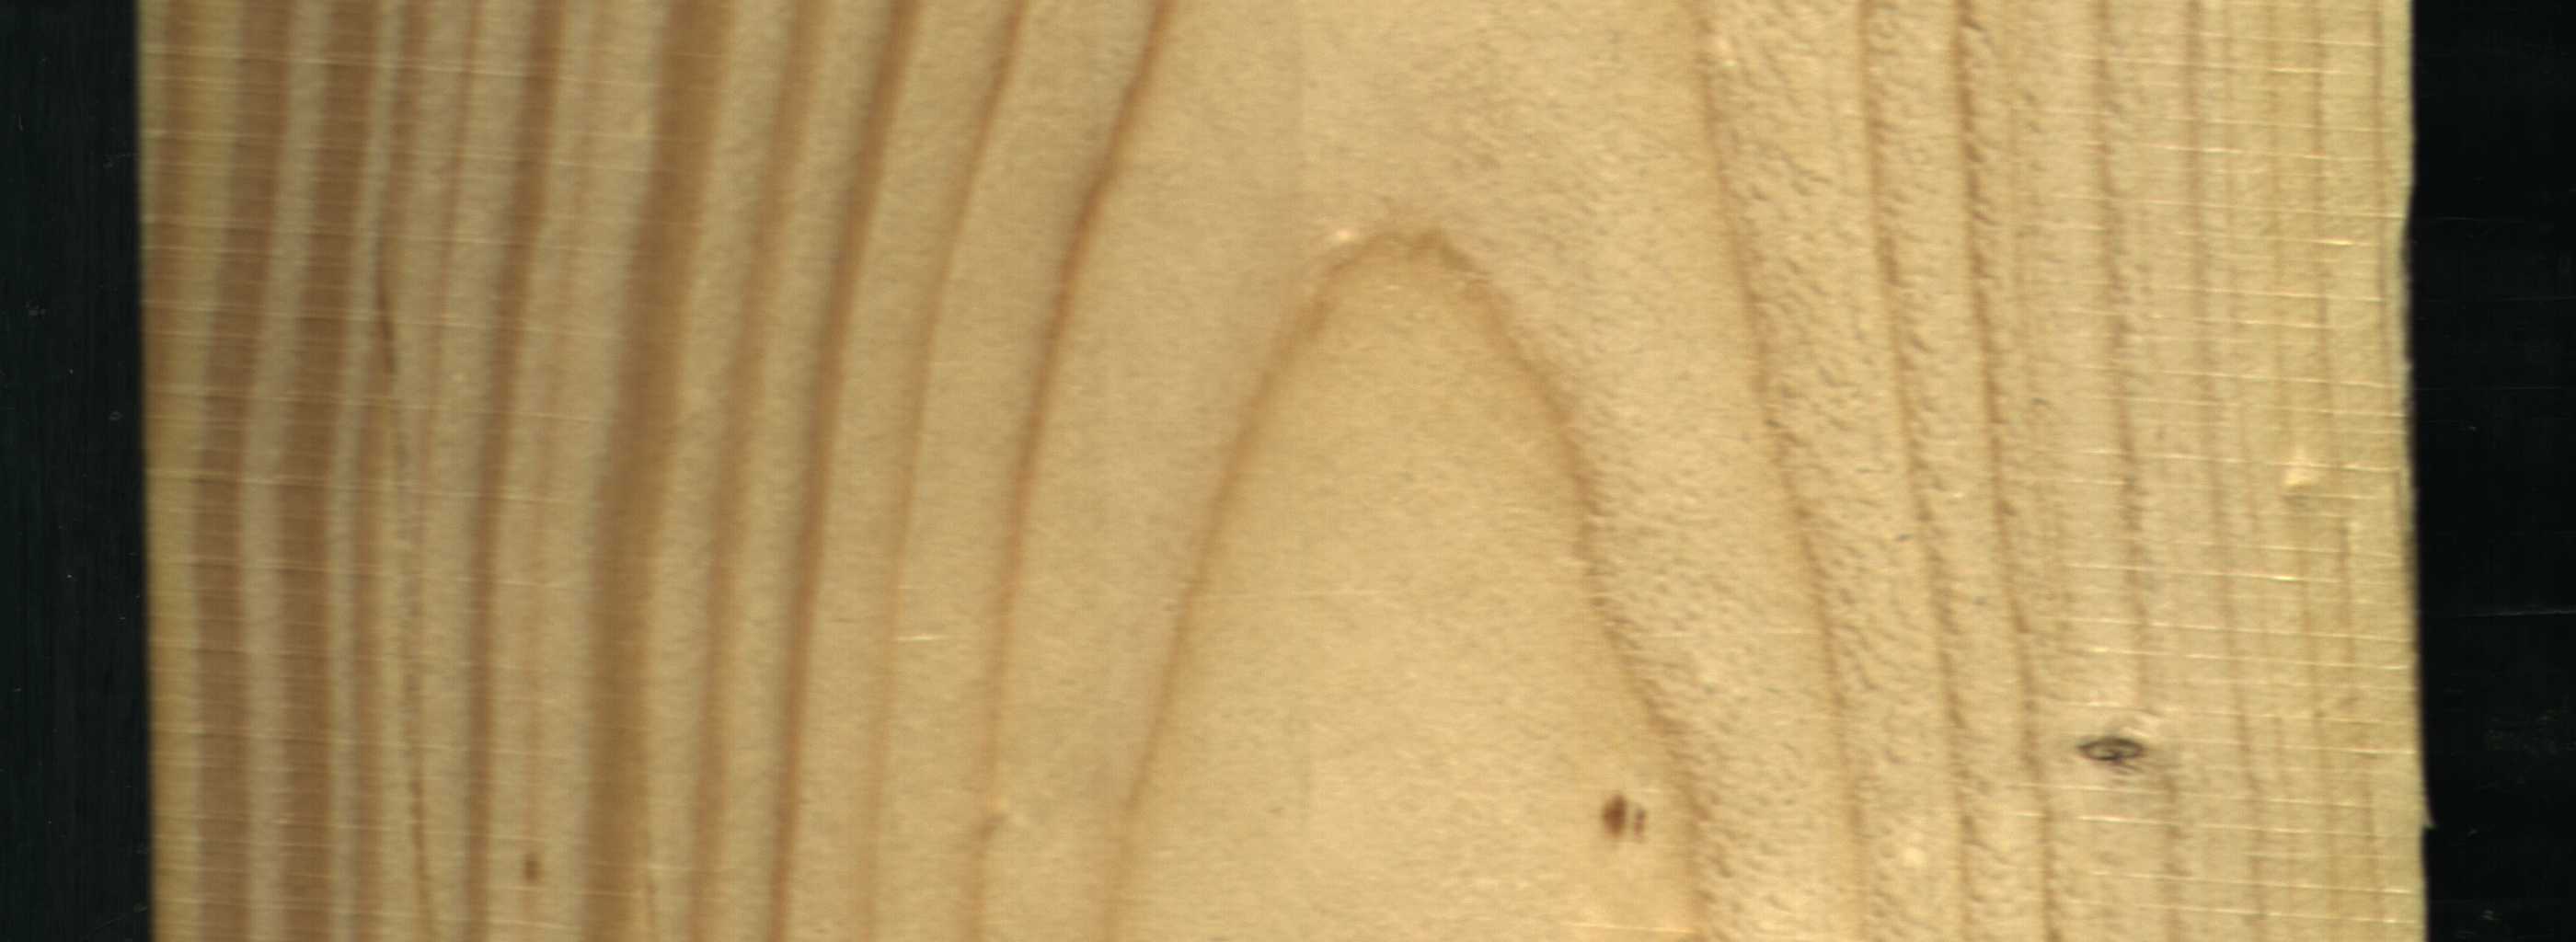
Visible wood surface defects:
Live_Knot